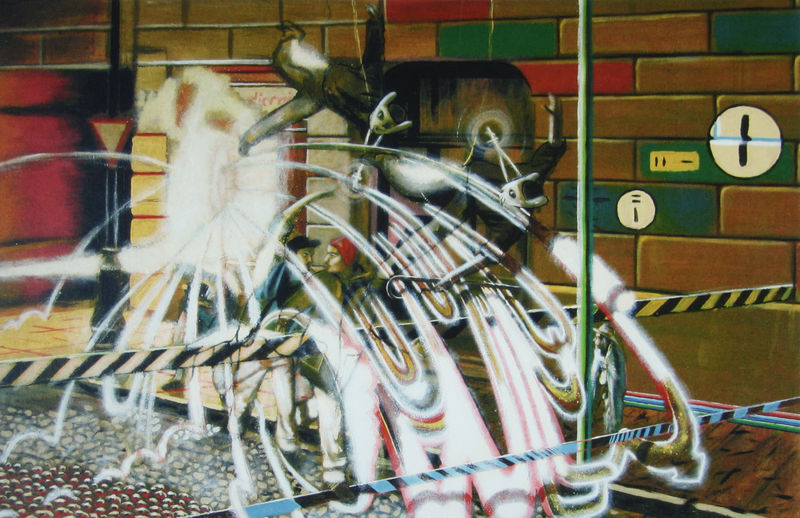
Titel: Maus I
Künstler: Johannes Tiepelmann
Institution: Privatbesitz
Schlagwörter: blau, mann, schatten, wasser, dreieck, gelb, grün, menschen, bunt, frau, licht, männer, orange, schwarz, strasse, weiss, rot, gespräch, kappe, kappen, mütze, mützen, wand, rauch, kreis, farbig, pflaster, jungen, abstrakt, modern, mauer, ziegel, linien, strom, dampf, junge, striche, foto, katze, schild, maschine, hauswand, strahlen, mauerwerk, gehweg, scharz, strich, strahl, kreise, kugel, kugeln, ziegelsteine, absperrung, strassenschild, ziegelstein, gas, feuerwerk, elektrizität, graffiti, absperrungen, achtung, grafitti, kurzschluss, schweisser, sprayer, tummel